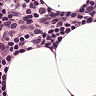
Metastatic tissue present: no